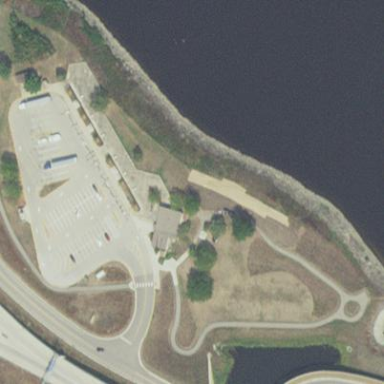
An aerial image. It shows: Rest area on the road.